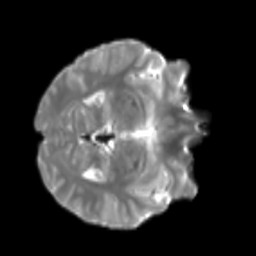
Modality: T2w
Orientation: axial
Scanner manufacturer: siemens
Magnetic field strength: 3 T
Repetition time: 4 s
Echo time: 0.0594 s